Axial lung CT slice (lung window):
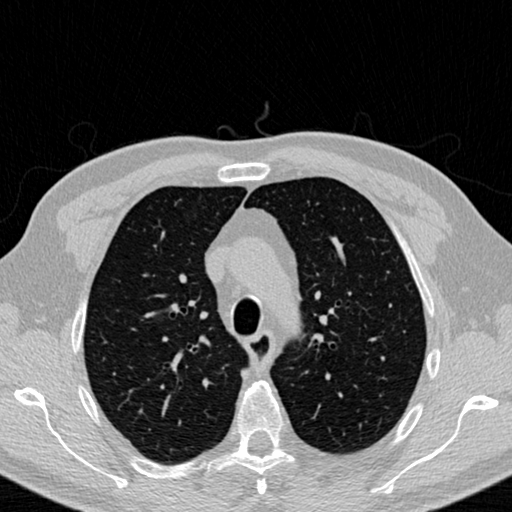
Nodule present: no